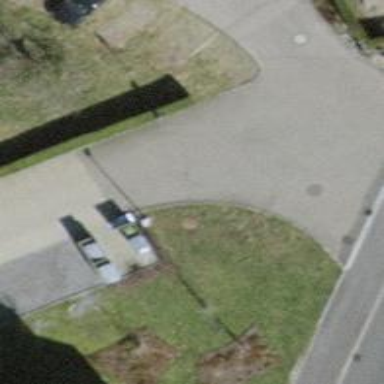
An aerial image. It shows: Residential road surfaced with paving stones.